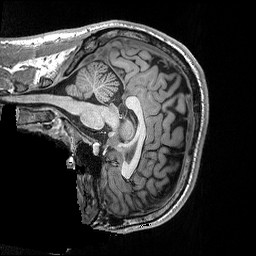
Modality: T1w
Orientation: sagittal
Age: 24